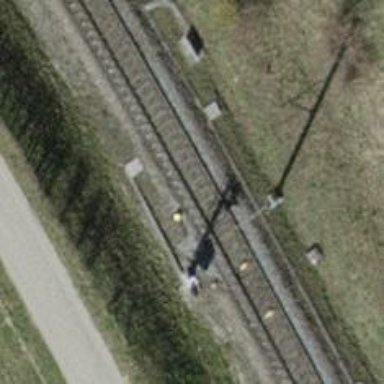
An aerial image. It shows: Railway signal.